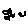
Label: fish